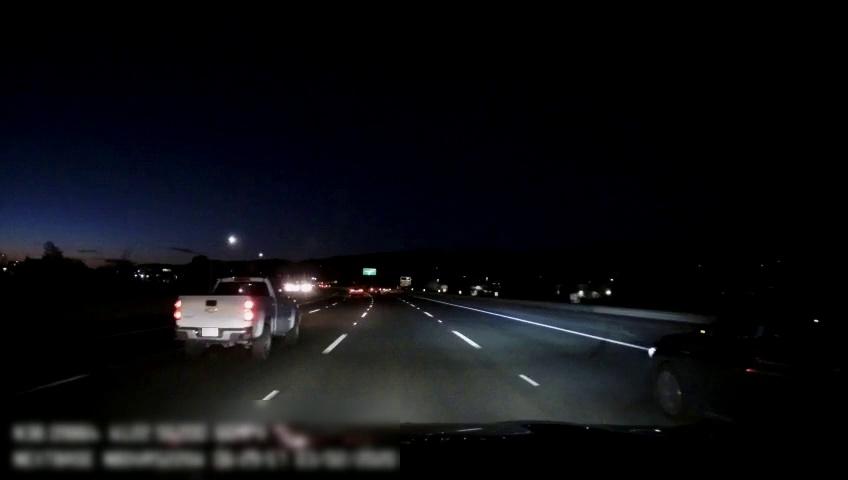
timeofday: Night
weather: Other
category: Drivable Space
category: Vehicles | Car
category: Vehicles | SUV
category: Vehicles | Truck
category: Vehicles | Truck
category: Lanes | Current Lane
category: Lanes | Alternate Lane
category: Lanes | Alternate Lane
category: Lanes | Alternate Lane
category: Lanes | Alternate Lane
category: Traffic | Signs
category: Traffic | Signs